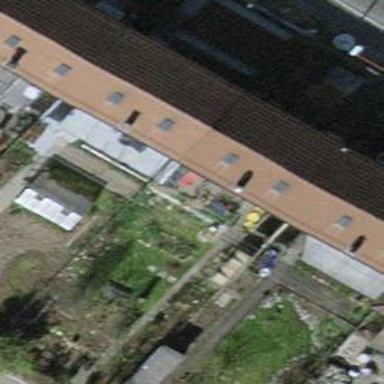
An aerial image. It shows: Hipped-roof terrace building.